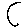
Label: moon